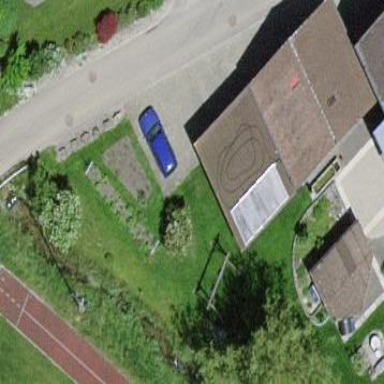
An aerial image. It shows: Barn.